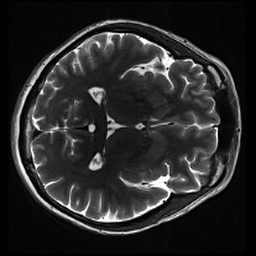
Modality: inplaneT2
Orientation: axial